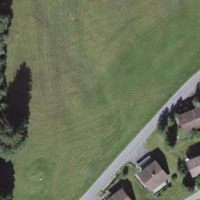
EUNIS habitat code: 26
Species observed at this site:
Corvus corone
Cyanistes caeruleus
Lophophanes cristatus
Parus major
Chloris chloris
Periparus ater
Prunella modularis
Sitta europaea
Nucifraga caryocatactes
Fringilla coelebs
Garrulus glandarius
Falco tinnunculus
Spinus spinus
Turdus merula